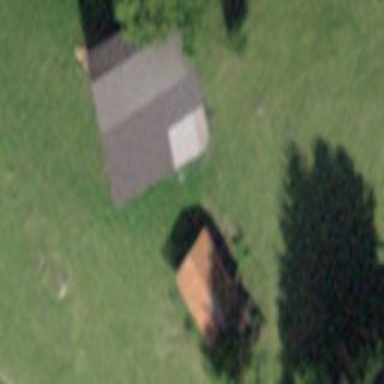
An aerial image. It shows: Cabin.